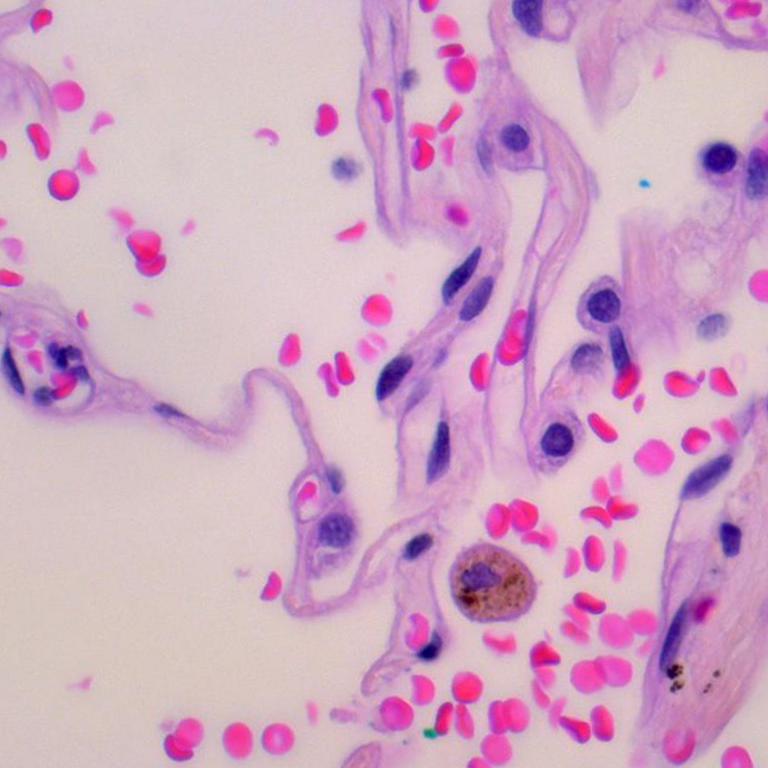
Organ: lung
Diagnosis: benign